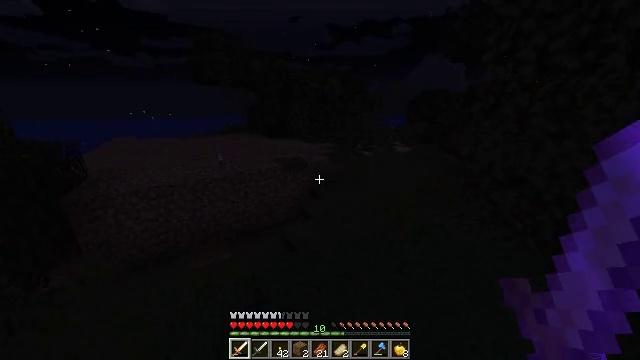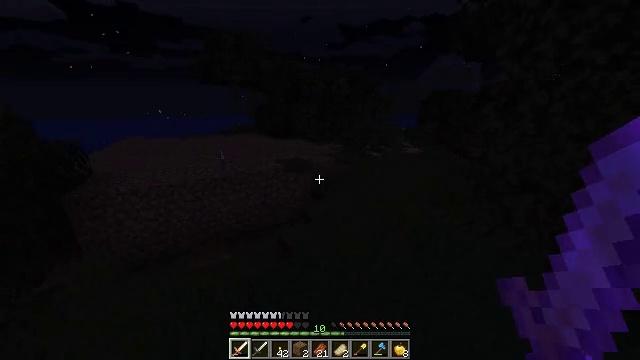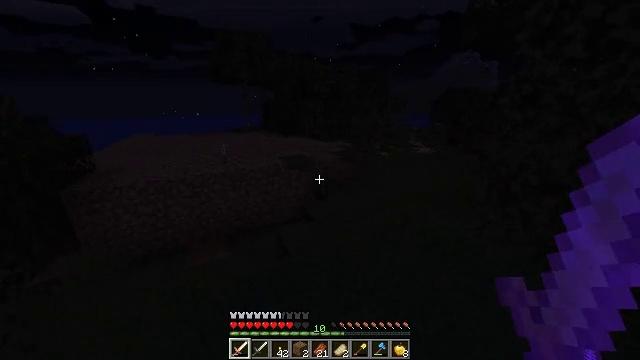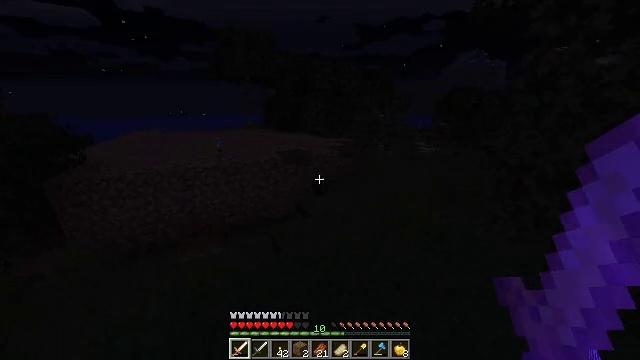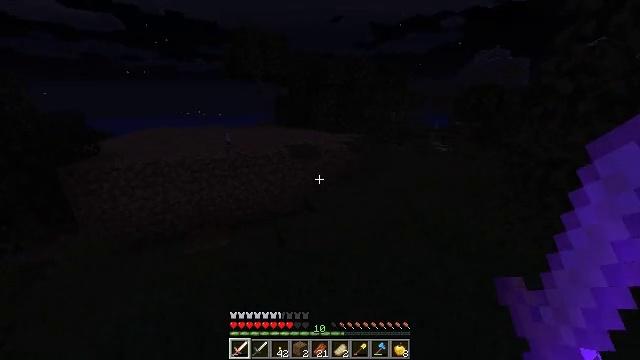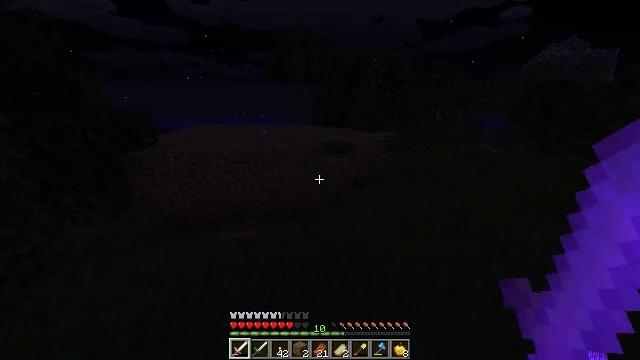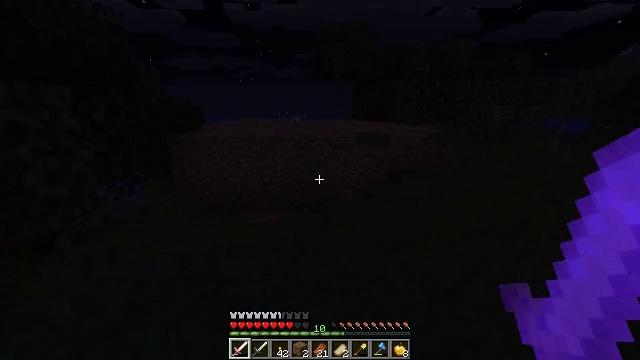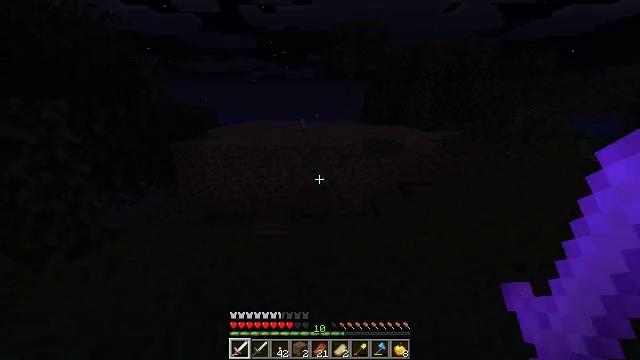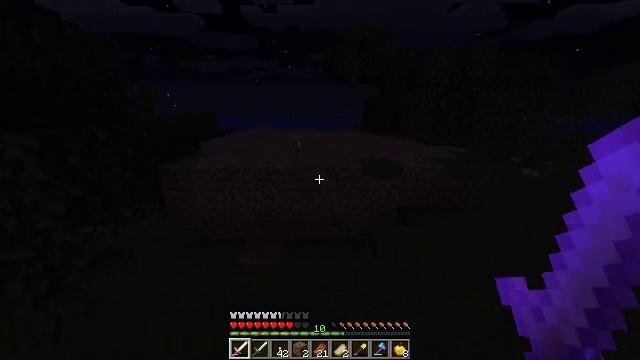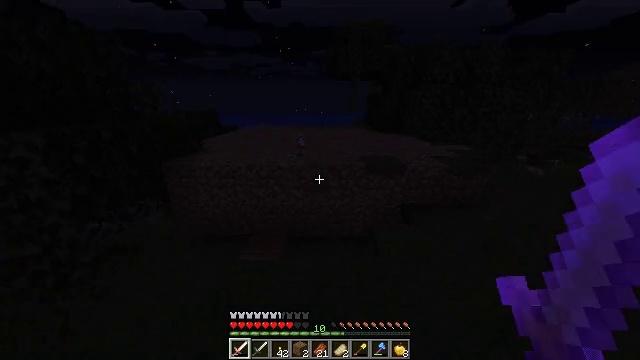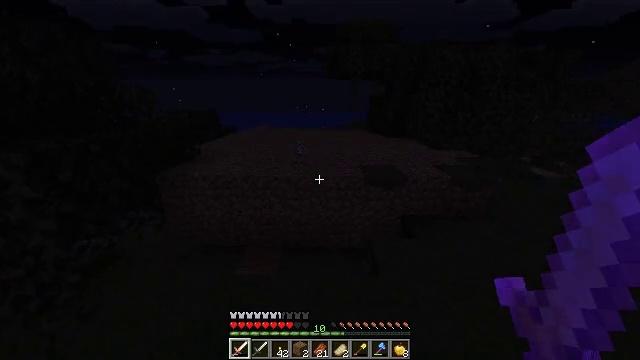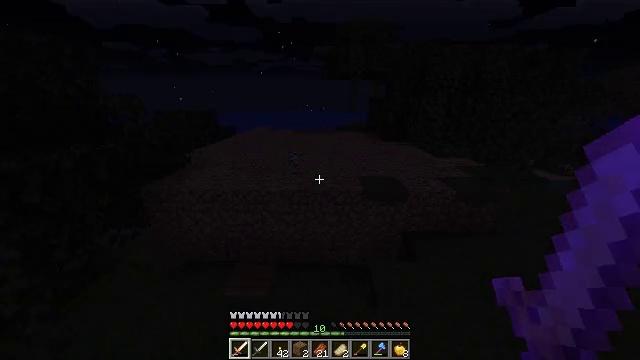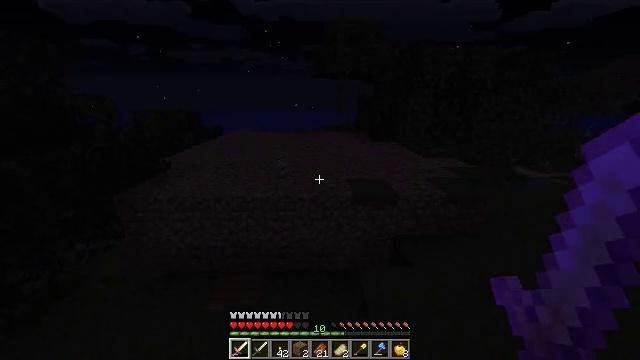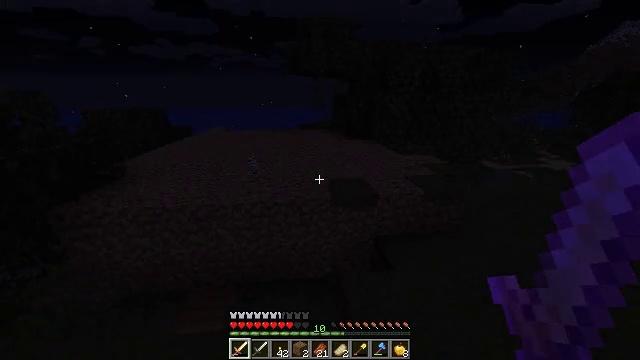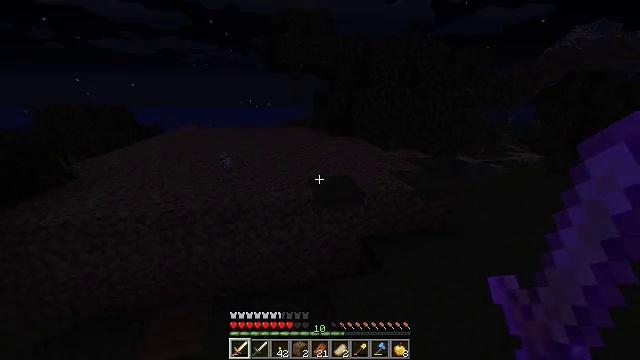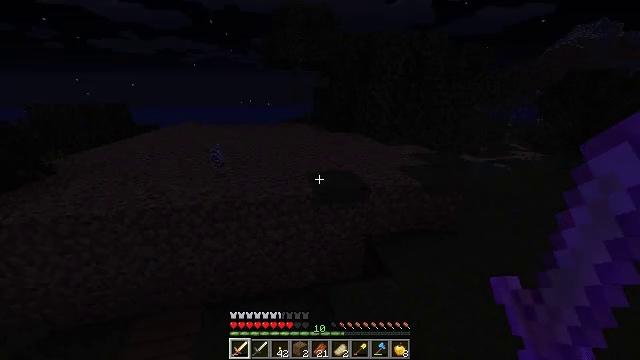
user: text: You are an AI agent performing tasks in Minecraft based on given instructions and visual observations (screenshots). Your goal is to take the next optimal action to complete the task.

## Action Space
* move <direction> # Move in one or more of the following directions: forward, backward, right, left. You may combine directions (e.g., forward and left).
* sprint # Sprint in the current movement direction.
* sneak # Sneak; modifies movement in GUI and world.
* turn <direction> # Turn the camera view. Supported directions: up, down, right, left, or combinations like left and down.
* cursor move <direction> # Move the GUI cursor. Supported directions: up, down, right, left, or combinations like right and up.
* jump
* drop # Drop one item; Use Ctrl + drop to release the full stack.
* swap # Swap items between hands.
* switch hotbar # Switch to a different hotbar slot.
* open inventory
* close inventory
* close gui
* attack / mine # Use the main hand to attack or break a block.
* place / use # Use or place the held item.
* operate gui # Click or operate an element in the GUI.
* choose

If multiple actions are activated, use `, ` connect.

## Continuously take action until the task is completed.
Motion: motion action
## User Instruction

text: Mine dirt from the ground.
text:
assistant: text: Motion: move forward, sprint, turn left, jump
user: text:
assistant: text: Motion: move forward, sprint, turn left, jump
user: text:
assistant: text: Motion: move forward, sprint, turn left, jump
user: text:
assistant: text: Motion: move forward, sprint, turn left, jump
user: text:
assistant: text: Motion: move forward, sprint, turn left, jump
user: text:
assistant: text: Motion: move forward, sprint, turn left, jump
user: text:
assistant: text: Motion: move forward, sprint, turn left, jump
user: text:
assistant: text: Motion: move forward, sprint, jump
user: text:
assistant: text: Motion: move forward, sprint, jump
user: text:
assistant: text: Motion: move forward, sprint, jump
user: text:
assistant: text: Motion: move forward, sprint, jump
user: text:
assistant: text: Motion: move forward, turn right, jump
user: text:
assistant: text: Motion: move forward, sprint, turn right, jump
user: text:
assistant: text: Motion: move forward, sprint, turn right, jump
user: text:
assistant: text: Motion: move forward, sprint, jump
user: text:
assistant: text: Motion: move forward, sprint, jump
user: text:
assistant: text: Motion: move forward, sprint, jump
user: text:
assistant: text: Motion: move forward, sprint, jump
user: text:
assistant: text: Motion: move forward, sprint, jump
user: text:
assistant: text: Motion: move forward and move left, sprint, jump
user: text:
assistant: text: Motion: move forward and move left, sprint, jump
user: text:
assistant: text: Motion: move forward and move left, sprint, jump
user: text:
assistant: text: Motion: move forward and move left, sprint, jump
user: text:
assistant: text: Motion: move forward and move left, sprint, jump
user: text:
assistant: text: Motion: move forward and move left, sprint, turn left, jump
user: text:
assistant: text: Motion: move forward and move left, sprint, turn left, jump
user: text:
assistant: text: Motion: move forward and move left, sprint, turn left, jump
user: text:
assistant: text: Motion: move forward and move left, sprint, turn left, jump
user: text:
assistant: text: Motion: move forward and move left, sprint, turn left, jump
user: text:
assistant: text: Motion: move forward, sprint, jump